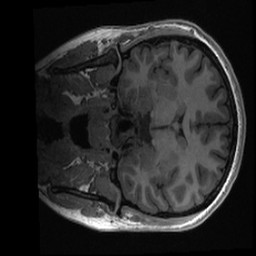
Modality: T1w
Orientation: coronal
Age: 19
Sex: female